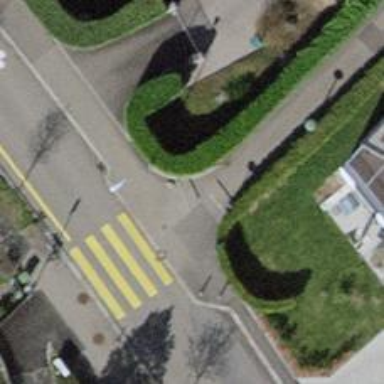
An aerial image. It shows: Cycle barrier.